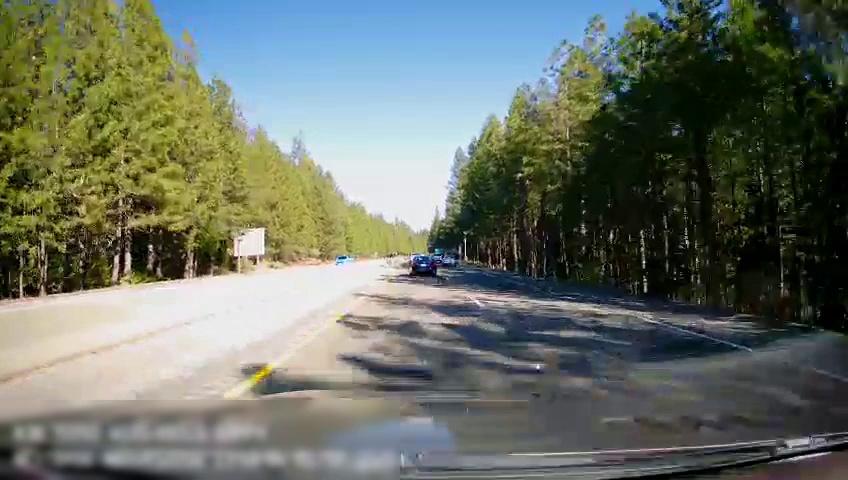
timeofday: Day
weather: Sunny
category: Drivable Space
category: Vehicles | Car
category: Vehicles | Car
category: Vehicles | Car
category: Vehicles | Car
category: Lanes | Current Lane
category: Lanes | Current Lane
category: Lanes | Alternate Lane
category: Traffic | Signs